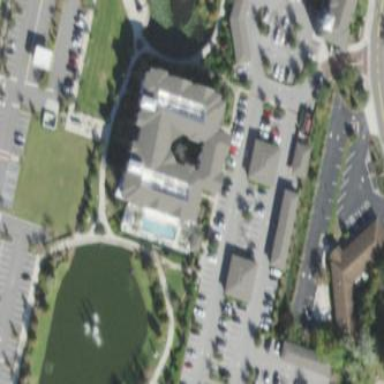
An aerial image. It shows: View of apartment building.